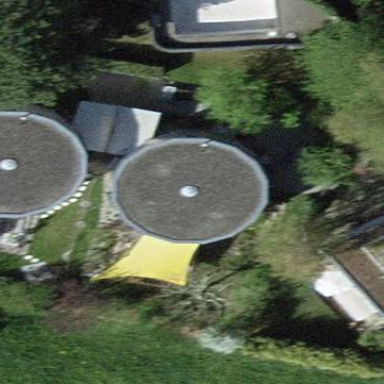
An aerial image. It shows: House with flat roof.